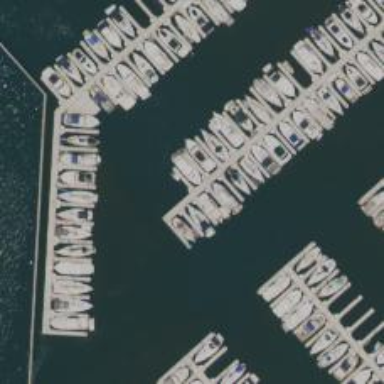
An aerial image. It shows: Man-made pier.